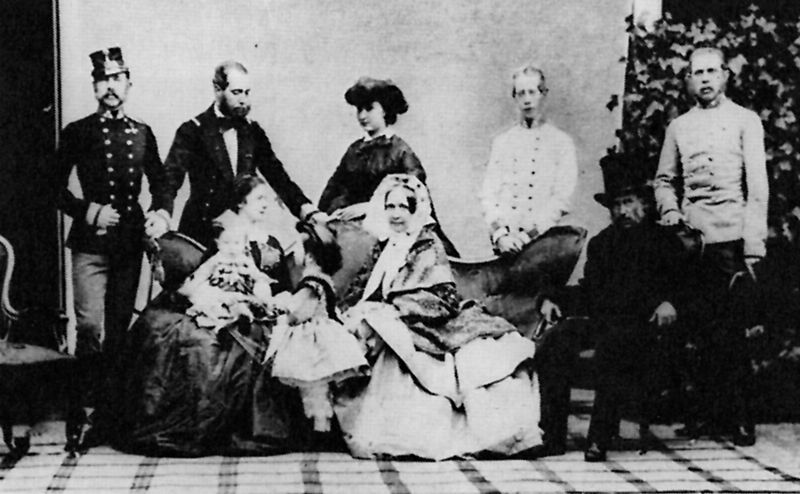
Titel: Österreichische kaiserliche Familie
Künstler: Ludwig Angerer
Standort: Paris
Institution: Bibliothèque Nationale.
Schlagwörter: baum, blätter, dunkel, gruppe, hand, laub, mann, umhang, weiß, frauen, menschen, mädchen, sitzen, damen, elegant, frau, grau, haar, handschuh, handschuhe, hell, holz, hut, hüte, kleid, kleider, männer, schwarz, stuhl, stühle, terasse, tür, haus, schleier, tuch, gesellschaft, haube, rock, schleife, teppich, zylinder, alt, anzug, anzüge, bart, bärte, hemd, jacke, mütze, schnurrbart, wand, diener, kleidung, kragen, mensch, samt, stehen, bildnis, gruppenbildnis, gruppenportrait, gruppenporträt, hände, krägen, portrait, porträt, busch, boden, pose, sessel, sitzend, stehend, stoff, adel, familie, familienporträt, kind, mutter, tochter, vater, pflanze, pflanzen, knopf, seide, kinder, adelige, terrasse, sofa, schuhe, jungen, knaben, russland, mauer, hecke, baby, bank, kaiser, könig, soldaten, frack, polster, kopftuch, glatze, starr, atelier, bedienstete, couch, rüschen, knöpfe, fliege, knopfleiste, abbild, gruppen, foto, fotografie, photographie, karos, unterrock, lehnstuhl, amme, schwarz-weiss, beamte, fliesen, gendarme, militär, uniform, uniformen, gendarm, jacken, soldat, bismarck, bürgertum, offizier, orden, herrscher, fliese, schuh, schwester, gruppenbild, franz, portrai, österreich, kotletten, kleidchen, kleinkind, photo, schoss, efeu, scharz-weiss, unterhose, general, prinz, adelig, familienbild, hochzeit, kin, kulisse, königin, zarin, oma, sitzbank, preußen, sohn, fin de siecle, drei frauen, kaiserin, beamter, offiziere, familienportrait, söhne, bruder, großmutter, schnurrbärte, weiter, zylinderhut, schwarz-weis, reifröcke, gruppenfoto, sissi, tschako, vor demhaus, daguerrotypie, viktoria, krinolinen, klied, häde, öffnunf, flise, nadarfoto, familienfoto, coach, flige, haueb, königin viktoria, zarenfamilie, zarenreich, zyliner, franz joseph, k.u.k., 19. jahrhundert, 1880, stuhé, unifirm, unirom, fanz